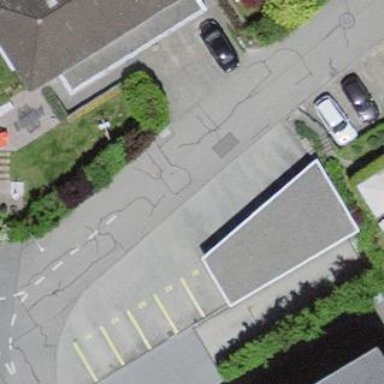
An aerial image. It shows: Garage building.